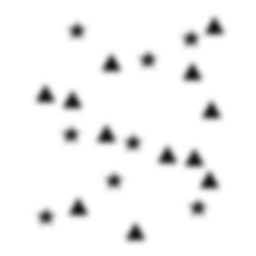
Squares: 0
Triangles: 12
Stars: 8
Total shapes: 20